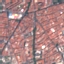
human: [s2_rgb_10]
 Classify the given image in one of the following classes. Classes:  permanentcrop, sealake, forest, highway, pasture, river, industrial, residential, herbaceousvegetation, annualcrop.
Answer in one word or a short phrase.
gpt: Residential